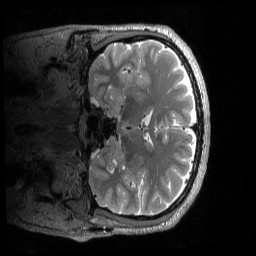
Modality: T2w
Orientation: coronal
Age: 52
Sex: male
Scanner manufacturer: siemens
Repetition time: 3.2 s